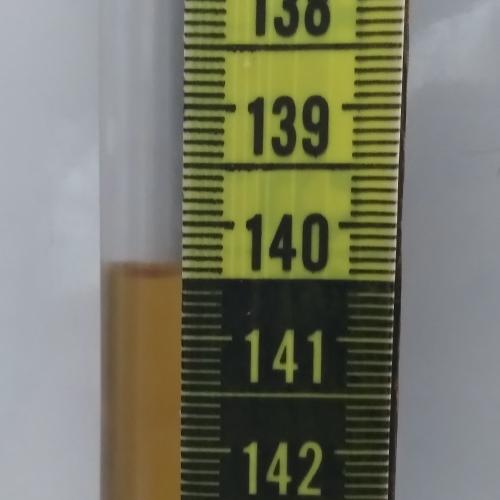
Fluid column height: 140.5 cm